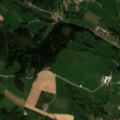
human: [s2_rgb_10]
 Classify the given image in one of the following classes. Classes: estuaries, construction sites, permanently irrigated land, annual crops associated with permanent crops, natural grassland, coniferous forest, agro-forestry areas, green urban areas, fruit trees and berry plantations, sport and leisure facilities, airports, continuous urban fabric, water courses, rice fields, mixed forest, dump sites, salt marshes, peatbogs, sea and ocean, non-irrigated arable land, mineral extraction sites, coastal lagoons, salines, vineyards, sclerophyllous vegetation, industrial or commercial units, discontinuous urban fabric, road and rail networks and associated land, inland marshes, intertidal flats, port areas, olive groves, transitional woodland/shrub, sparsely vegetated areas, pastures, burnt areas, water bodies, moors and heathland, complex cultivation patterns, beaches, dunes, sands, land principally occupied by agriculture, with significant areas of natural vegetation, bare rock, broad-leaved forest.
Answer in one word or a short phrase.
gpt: discontinuous urban fabric, non-irrigated arable land, complex cultivation patterns, mixed forest